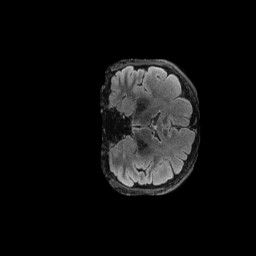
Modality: FLAIR
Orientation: coronal
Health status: ill
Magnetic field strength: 3 T